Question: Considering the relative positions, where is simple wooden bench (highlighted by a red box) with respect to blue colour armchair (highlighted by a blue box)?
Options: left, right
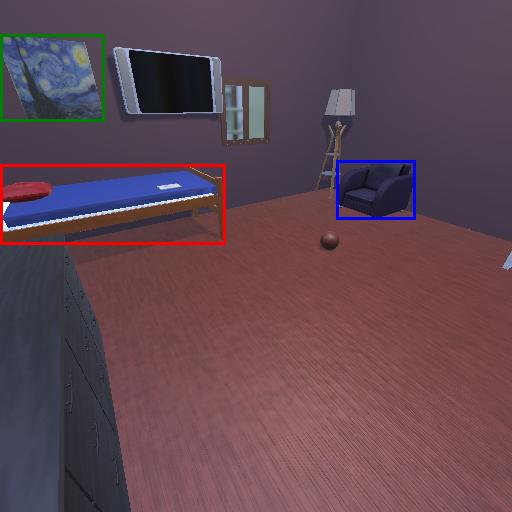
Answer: left